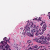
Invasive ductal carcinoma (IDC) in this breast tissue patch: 1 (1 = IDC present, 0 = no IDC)